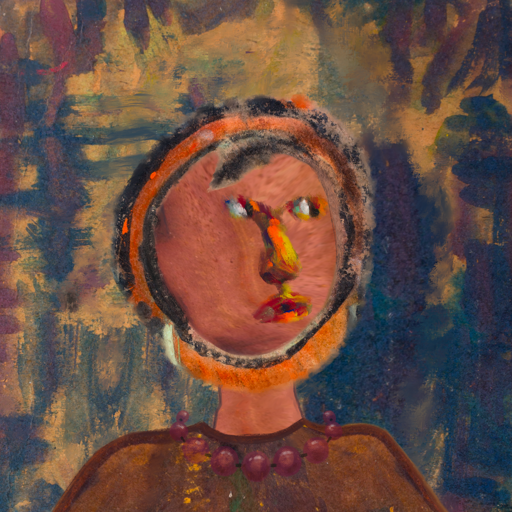
Background: InTheSun, Head And Neck Side: Mother_And_Son_Mother, Face Side: An_Impression, Bust: Comrade, Hair Side: Childish, Head Accessory: Blank, Second Necklace: Blank, Necklace: Irani_2, Baby: Blank